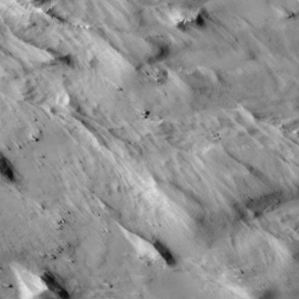
Label: non_frost